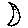
Label: moon